Field crop: maize
Growth stage: 2
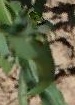
Species: maize